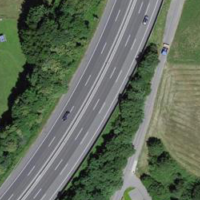
EUNIS habitat code: 57
Species observed at this site:
Lamium galeobdolon
Milvus migrans